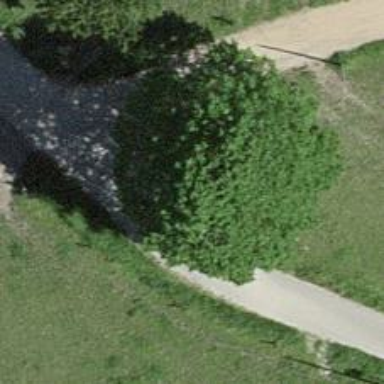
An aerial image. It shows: Historic wayside cross.